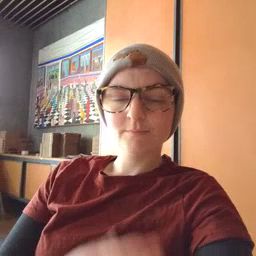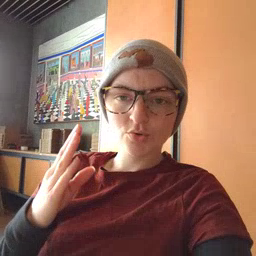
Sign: blue